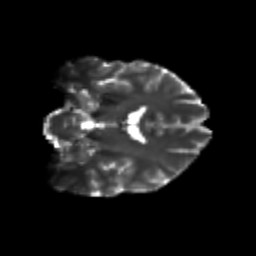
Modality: T2w
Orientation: coronal
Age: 29
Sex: male
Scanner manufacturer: siemens
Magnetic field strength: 3 T
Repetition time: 3.5 s
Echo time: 0.104 s